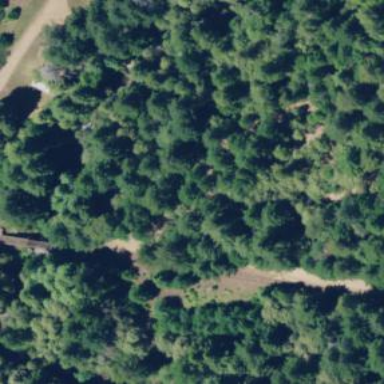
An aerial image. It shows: Forest area.